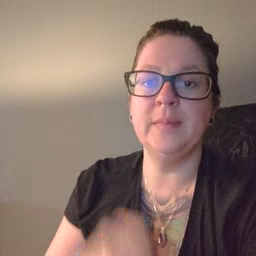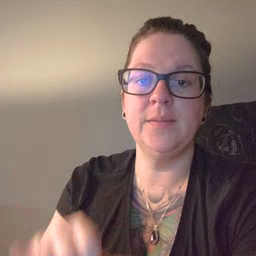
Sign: stay